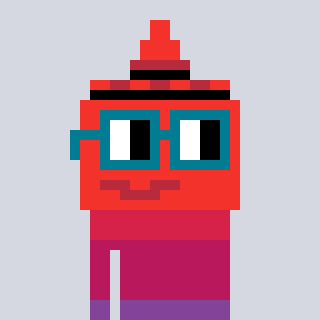
a pixel art character with square dark green glasses, a ketchup-shaped head and a redpinkish-colored body on a cool background